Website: apple
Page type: address-validator
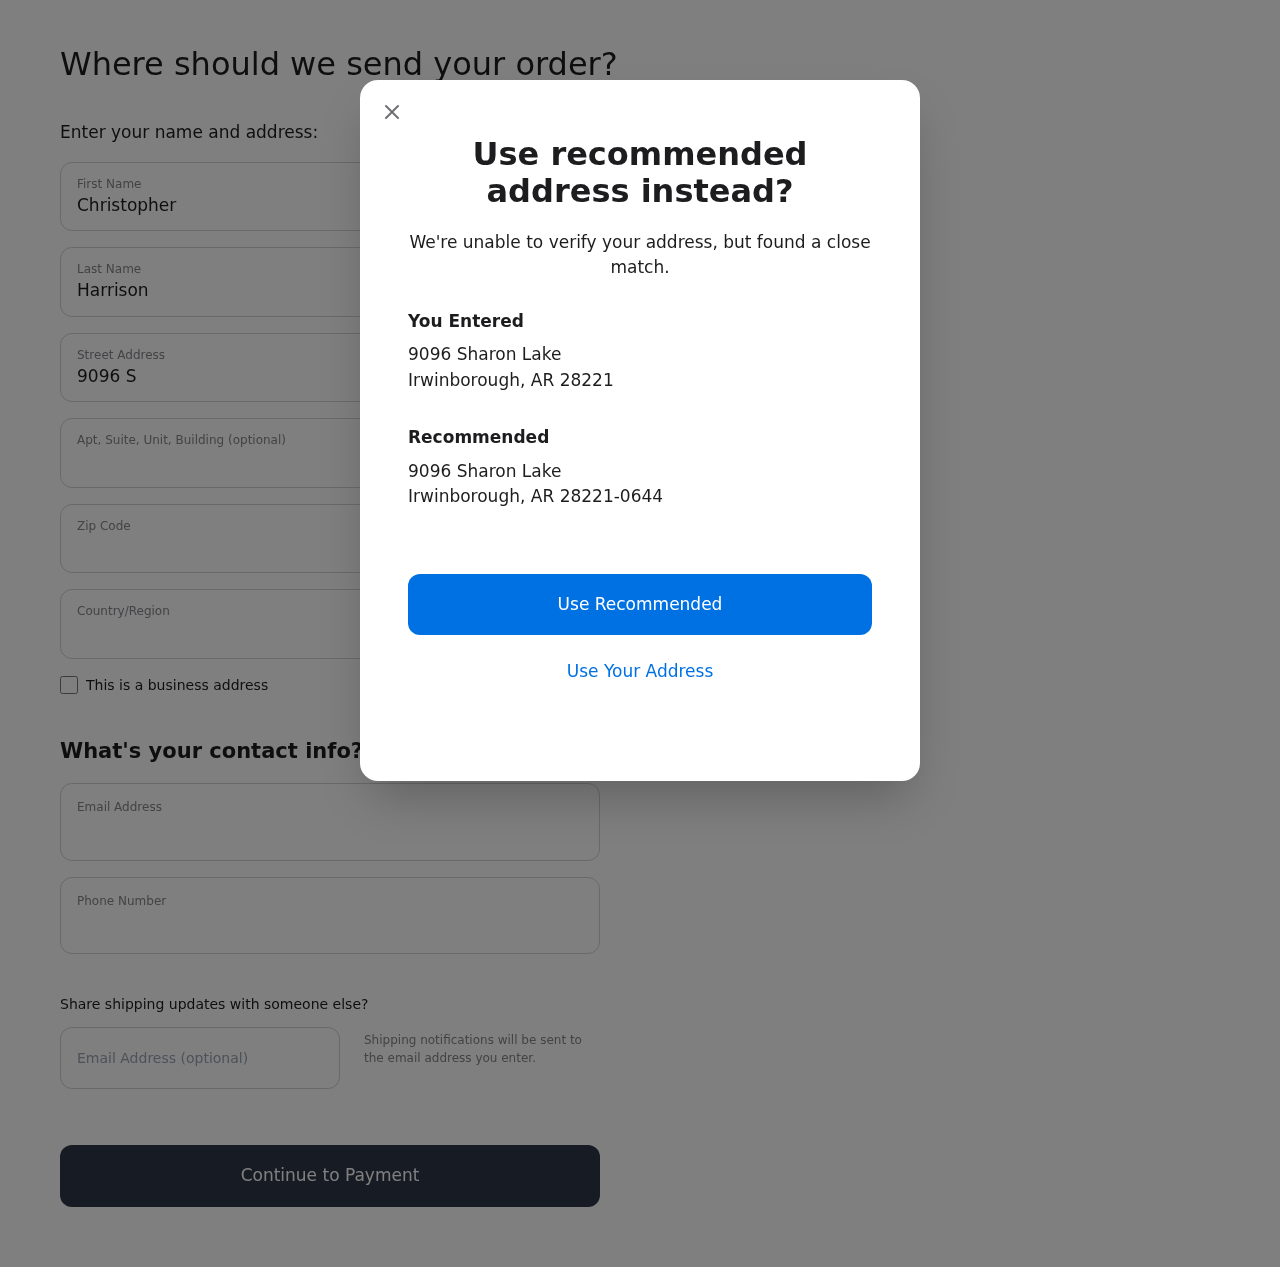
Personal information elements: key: PII_CITY
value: Irwinborough
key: PII_COUNTRY
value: United States
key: PII_EMAIL
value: christopherharrison@gmail.com
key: PII_FIRSTNAME
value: Christopher
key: PII_GIFT_EMAIL
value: jeffrey.maldonado@hotmail.com
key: PII_LASTNAME
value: Harrison
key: PII_PHONE
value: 5888547281
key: PII_POSTCODE
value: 28221
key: PII_POSTCODE_FULL
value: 28221-0644
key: PII_STATE_ABBR
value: AR
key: PII_STREET
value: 9096 Sharon Lake
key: PII_CITY2
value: Irwinborough
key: PII_STATE_ABBR2
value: AR